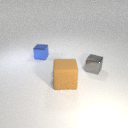
large brown rubber cube in front of small blue metal cube